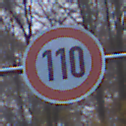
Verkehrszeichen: Geschwindigkeit110
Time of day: SunriseSunset
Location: Outdoor (Nature)
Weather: PartlyCloudy
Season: Autumn
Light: Natural